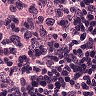
Metastatic tissue present: yes